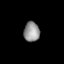
Tissue: lung
Cell type: Epithelial cells
Senescence score: 0.6255
Nuclear area (px): 306
Mean DAPI intensity: 147.912